Interaction volume radius: 10 \u00c5
Interaction volume height: 10 \u00c5
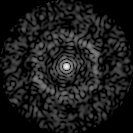
Disorder parameter: 0.8316